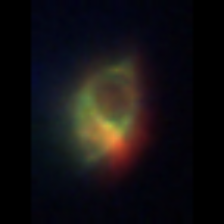
Taxon: Gyrodinium
Group: Dinoflagellates